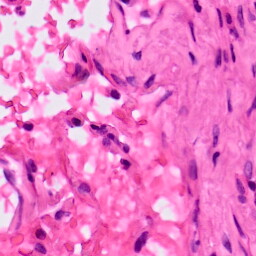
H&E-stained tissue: Lung